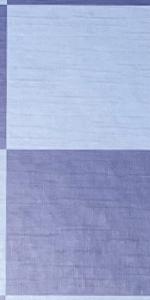
Label: Empty